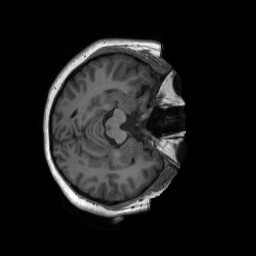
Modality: T1w
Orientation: axial
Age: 21
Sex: female
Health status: healthy
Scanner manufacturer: siemens
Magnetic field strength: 3 T
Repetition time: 2.3 s
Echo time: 0.00229 s